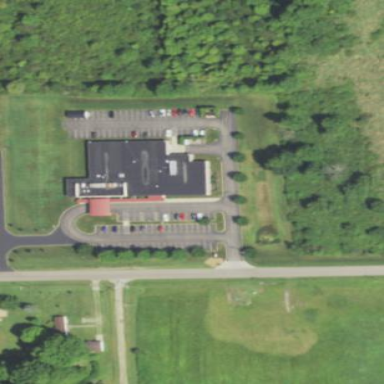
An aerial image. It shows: Healthcare facility identified as hospital.